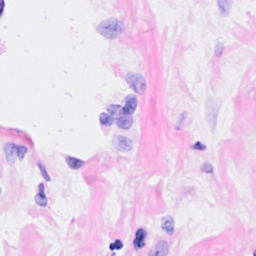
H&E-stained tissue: Breast